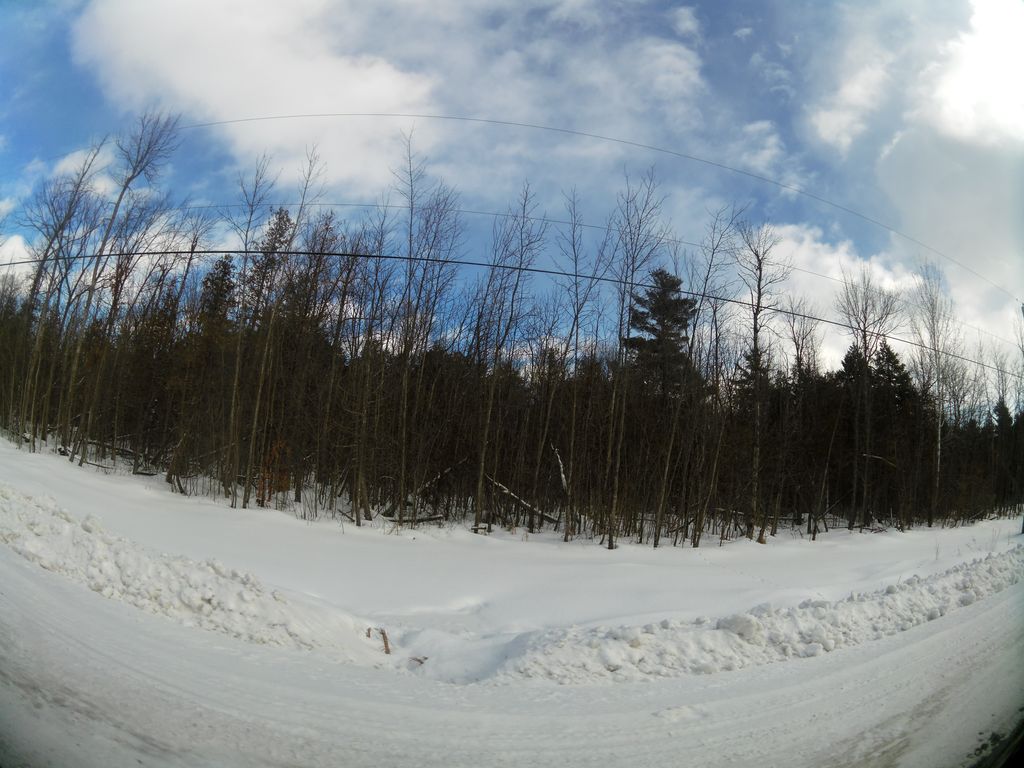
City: ottawa-gatineau